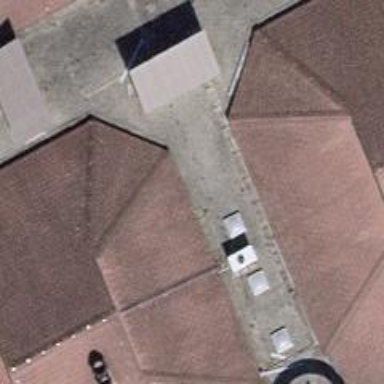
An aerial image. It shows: Toilets.